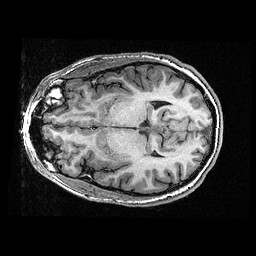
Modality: T1w
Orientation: axial
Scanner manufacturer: ge
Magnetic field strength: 3 T
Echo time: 0.00318 s